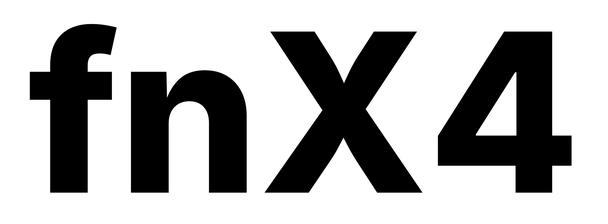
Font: Inter_ExtraBold